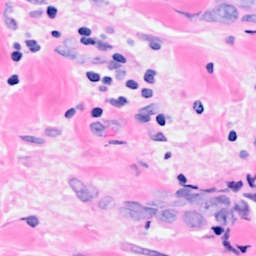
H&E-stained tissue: Breast